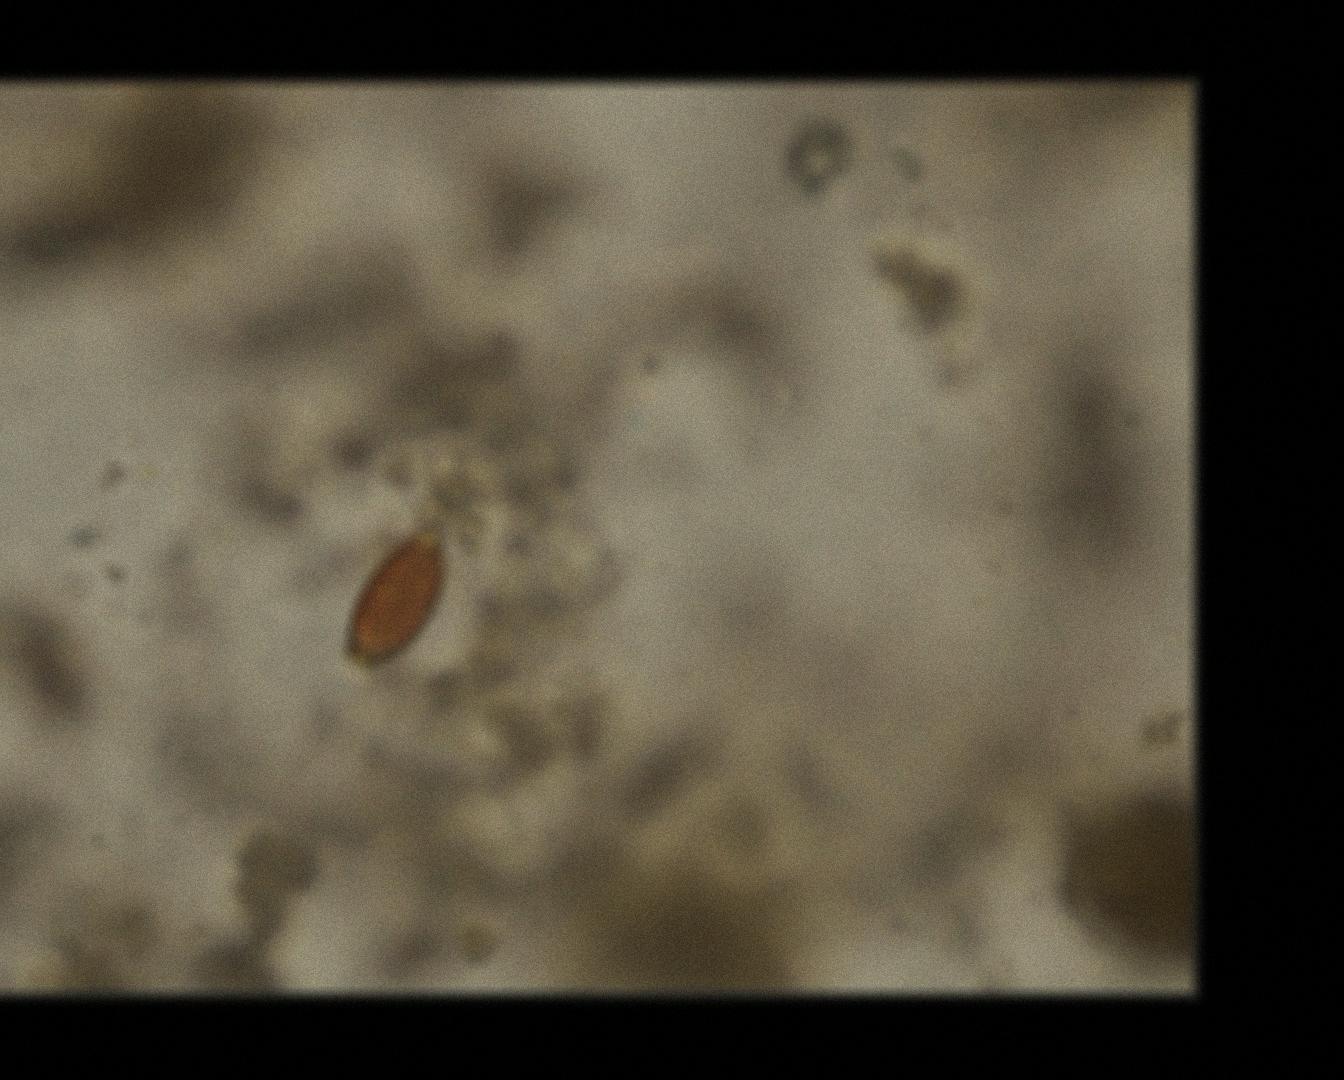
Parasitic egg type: Trichuris trichiura